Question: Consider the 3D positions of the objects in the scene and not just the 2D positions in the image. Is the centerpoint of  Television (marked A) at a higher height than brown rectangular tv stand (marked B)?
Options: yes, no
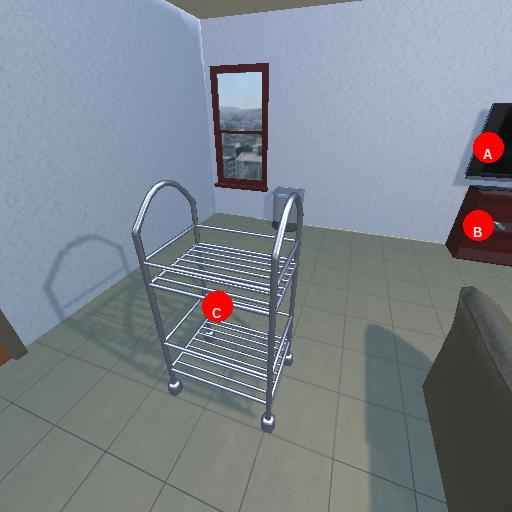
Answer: yes